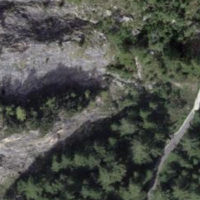
EUNIS habitat code: 31
Species observed at this site:
Campanula spicata